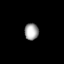
Tissue: lung
Cell type: Endothelial cells
Senescence score: 0.5456
Nuclear area (px): 228
Mean DAPI intensity: 163.294